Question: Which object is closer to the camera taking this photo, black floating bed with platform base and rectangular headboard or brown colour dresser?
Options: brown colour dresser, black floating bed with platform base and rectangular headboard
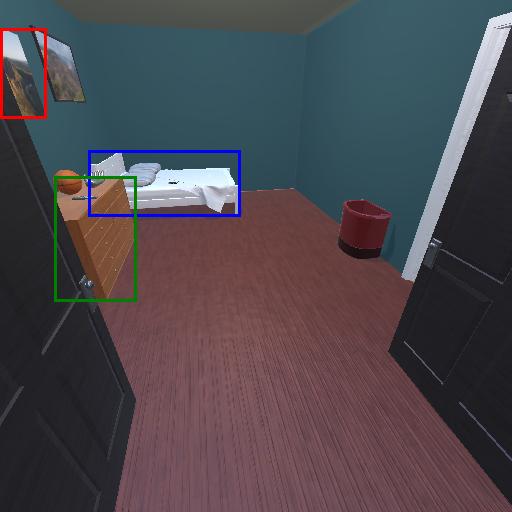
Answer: brown colour dresser